Question: I am using the Toolbar search widget in my project. Everything works fine but expect the thing which I am completely stuck up with removing the underline below the search field in my toolbar. I have tried many solutions and nothing works out. Below are some of the solutions that I tried.

'''
//Removing underline
int searchPlateId = searchView.getContext().getResources().getIdentifier("android:id/search_plate", null, null);
View searchPlate = searchView.findViewById(searchPlateId);
if (searchPlate!=null) {
searchPlate.setBackgroundColor (Color.TRANSPARENT);
int searchTextId = searchPlate.getContext ().getResources ().getIdentifier ("android:id/search_src_text", null, null);
}
'''
'''
EditText searchEdit = ((EditText)searchView.findViewById(android.support.v7.appcompat.R.id.search_src_text));
searchEdit.setBackgroundColor(Color.TRANSPARENT);
'''
The above code works to change the background of EditText but still underline is displaying below the close icon in SearchBar.
'''
@Override
public void onCreateOptionsMenu(Menu menu, MenuInflater infl) {
super.onCreateOptionsMenu(menu, infl);
MenuInflater inflater = getActivity().getMenuInflater();
inflater.inflate(R.menu.action_search, menu);
final SearchView searchView = (SearchView) MenuItemCompat
.getActionView(menu.findItem(R.id.search));
SearchManager searchManager = (SearchManager) getActivity ().getSystemService (getActivity ().SEARCH_SERVICE);
searchView.setSearchableInfo (searchManager.getSearchableInfo (getActivity ().getComponentName ()));
//changing edittext color
EditText searchEdit = ((EditText)searchView.findViewById(android.support.v7.appcompat.R.id.search_src_text));
searchEdit.setTextColor(Color.WHITE);
}
'''
'''
<?xml version="1.0" encoding="utf-8"?>
<menu xmlns:android="http://schemas.android.com/apk/res/android"
xmlns:compat="http://schemas.android.com/apk/res-auto">
<item android:id="@+id/search"
android:title="Search"
android:icon="@drawable/abc_ic_search_api_mtrl_alpha"
compat:showAsAction="ifRoom|collapseActionView"
compat:actionViewClass="android.support.v7.widget.SearchView" />
</menu>
'''
possible duplicate of <URL>
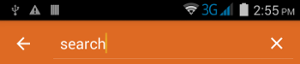
Answer: Once try as follows
'''
View v = searchView.findViewById(android.support.v7.appcompat.R.id.search_plate);
v.setBackgroundColor(Color.parseColor("here give actionbar color code"));
'''
Hope this will helps you.